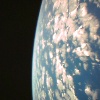
Label: cloud